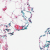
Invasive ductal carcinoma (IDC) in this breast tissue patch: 0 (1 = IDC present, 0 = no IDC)